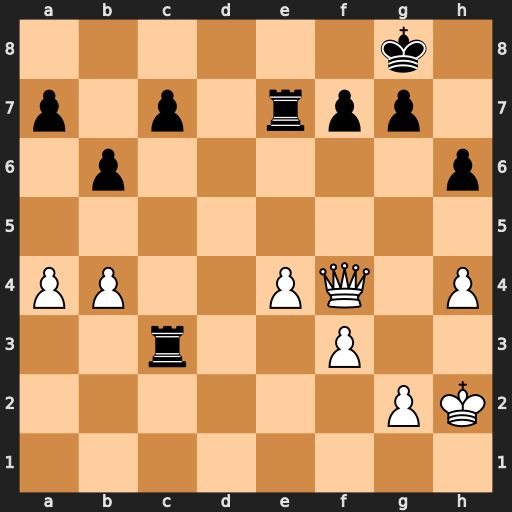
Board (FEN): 6k1/p1p1rpp1/1p5p/8/PP2PQ1P/2r2P2/6PK/8
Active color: w
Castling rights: -
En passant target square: -
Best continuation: Qd2 Re6 Qxc3